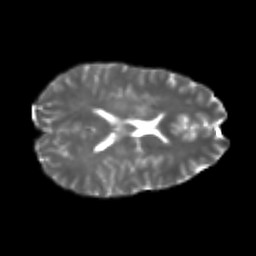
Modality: T2w
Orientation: axial
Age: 26
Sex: female
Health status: healthy
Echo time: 0.074 s